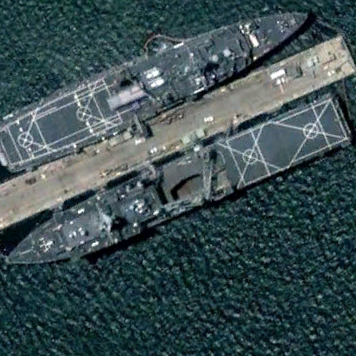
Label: combat